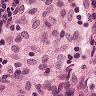
Metastatic tissue present: no